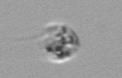
Label: Amoeba